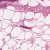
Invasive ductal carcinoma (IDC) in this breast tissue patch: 0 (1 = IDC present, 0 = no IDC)